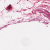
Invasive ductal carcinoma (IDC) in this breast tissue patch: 0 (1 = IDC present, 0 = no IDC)